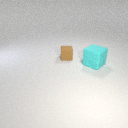
small brown rubber cube to the left of large cyan rubber cube